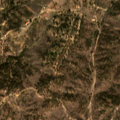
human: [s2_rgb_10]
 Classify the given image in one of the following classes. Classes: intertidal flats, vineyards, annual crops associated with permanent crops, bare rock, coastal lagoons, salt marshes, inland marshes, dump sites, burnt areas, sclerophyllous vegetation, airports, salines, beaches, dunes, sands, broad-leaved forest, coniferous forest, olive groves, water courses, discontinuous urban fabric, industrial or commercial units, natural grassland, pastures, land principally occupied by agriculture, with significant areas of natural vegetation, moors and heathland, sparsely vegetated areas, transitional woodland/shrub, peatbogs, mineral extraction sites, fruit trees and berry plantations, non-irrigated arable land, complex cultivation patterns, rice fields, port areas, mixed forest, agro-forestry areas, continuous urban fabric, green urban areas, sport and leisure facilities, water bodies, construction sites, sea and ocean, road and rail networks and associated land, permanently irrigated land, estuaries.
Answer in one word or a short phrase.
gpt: agro-forestry areas, transitional woodland/shrub